Question: This is my websites layout on desktop and mobile.

I want to show the search form at the top of the page once someone clicks on the blue colour 'link'. Because the search form is at the bottom of the page Im finding it hard to 'position' 'absolute' and get it to top. Is it possible to make it absolutely position to the wrapper 'div' based on its 'id' or can I make it popup at the top using some jquery. Please help me with this. Thanks a lot.
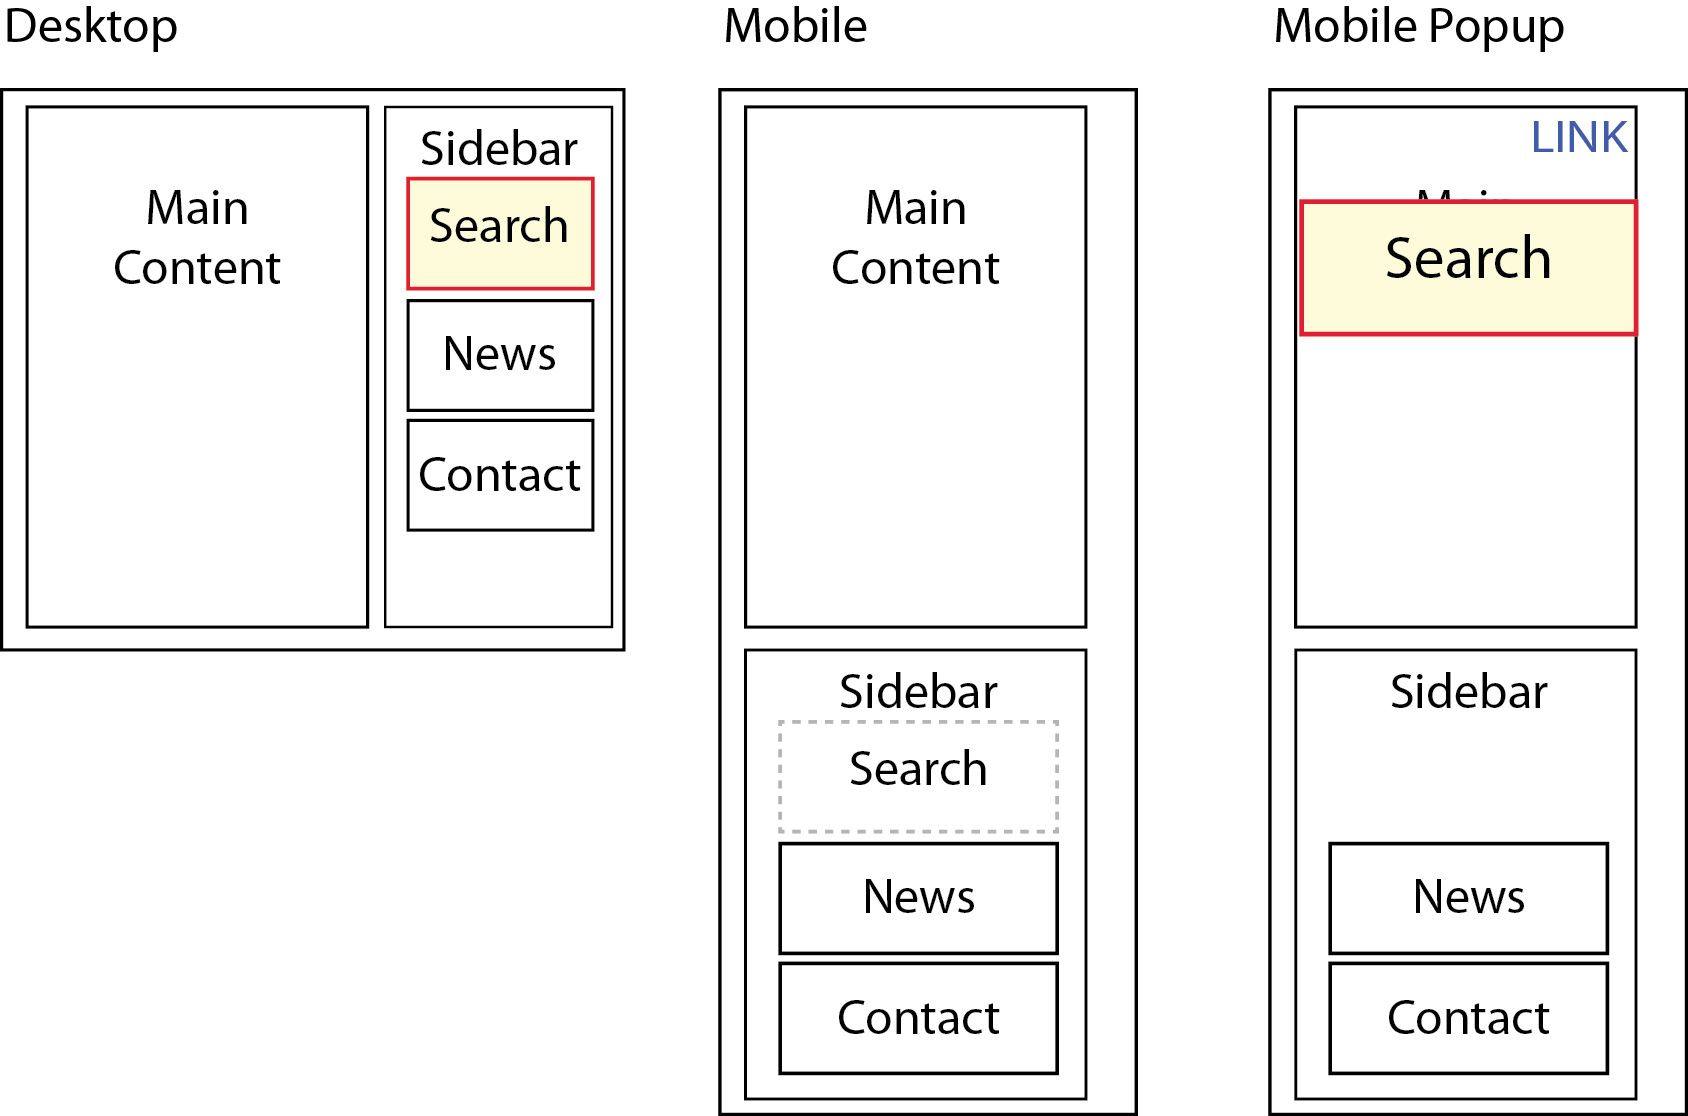
Answer: try this....
'''
<div class="link">
<div class="search"></div>
</div>
'''
CSS code
'''
.link{position:relative;}
.search{position:absolute; top:0px;}
'''
If you want to it bottom
'''
.search{position:absolute; bottom:0px;}
'''